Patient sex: M
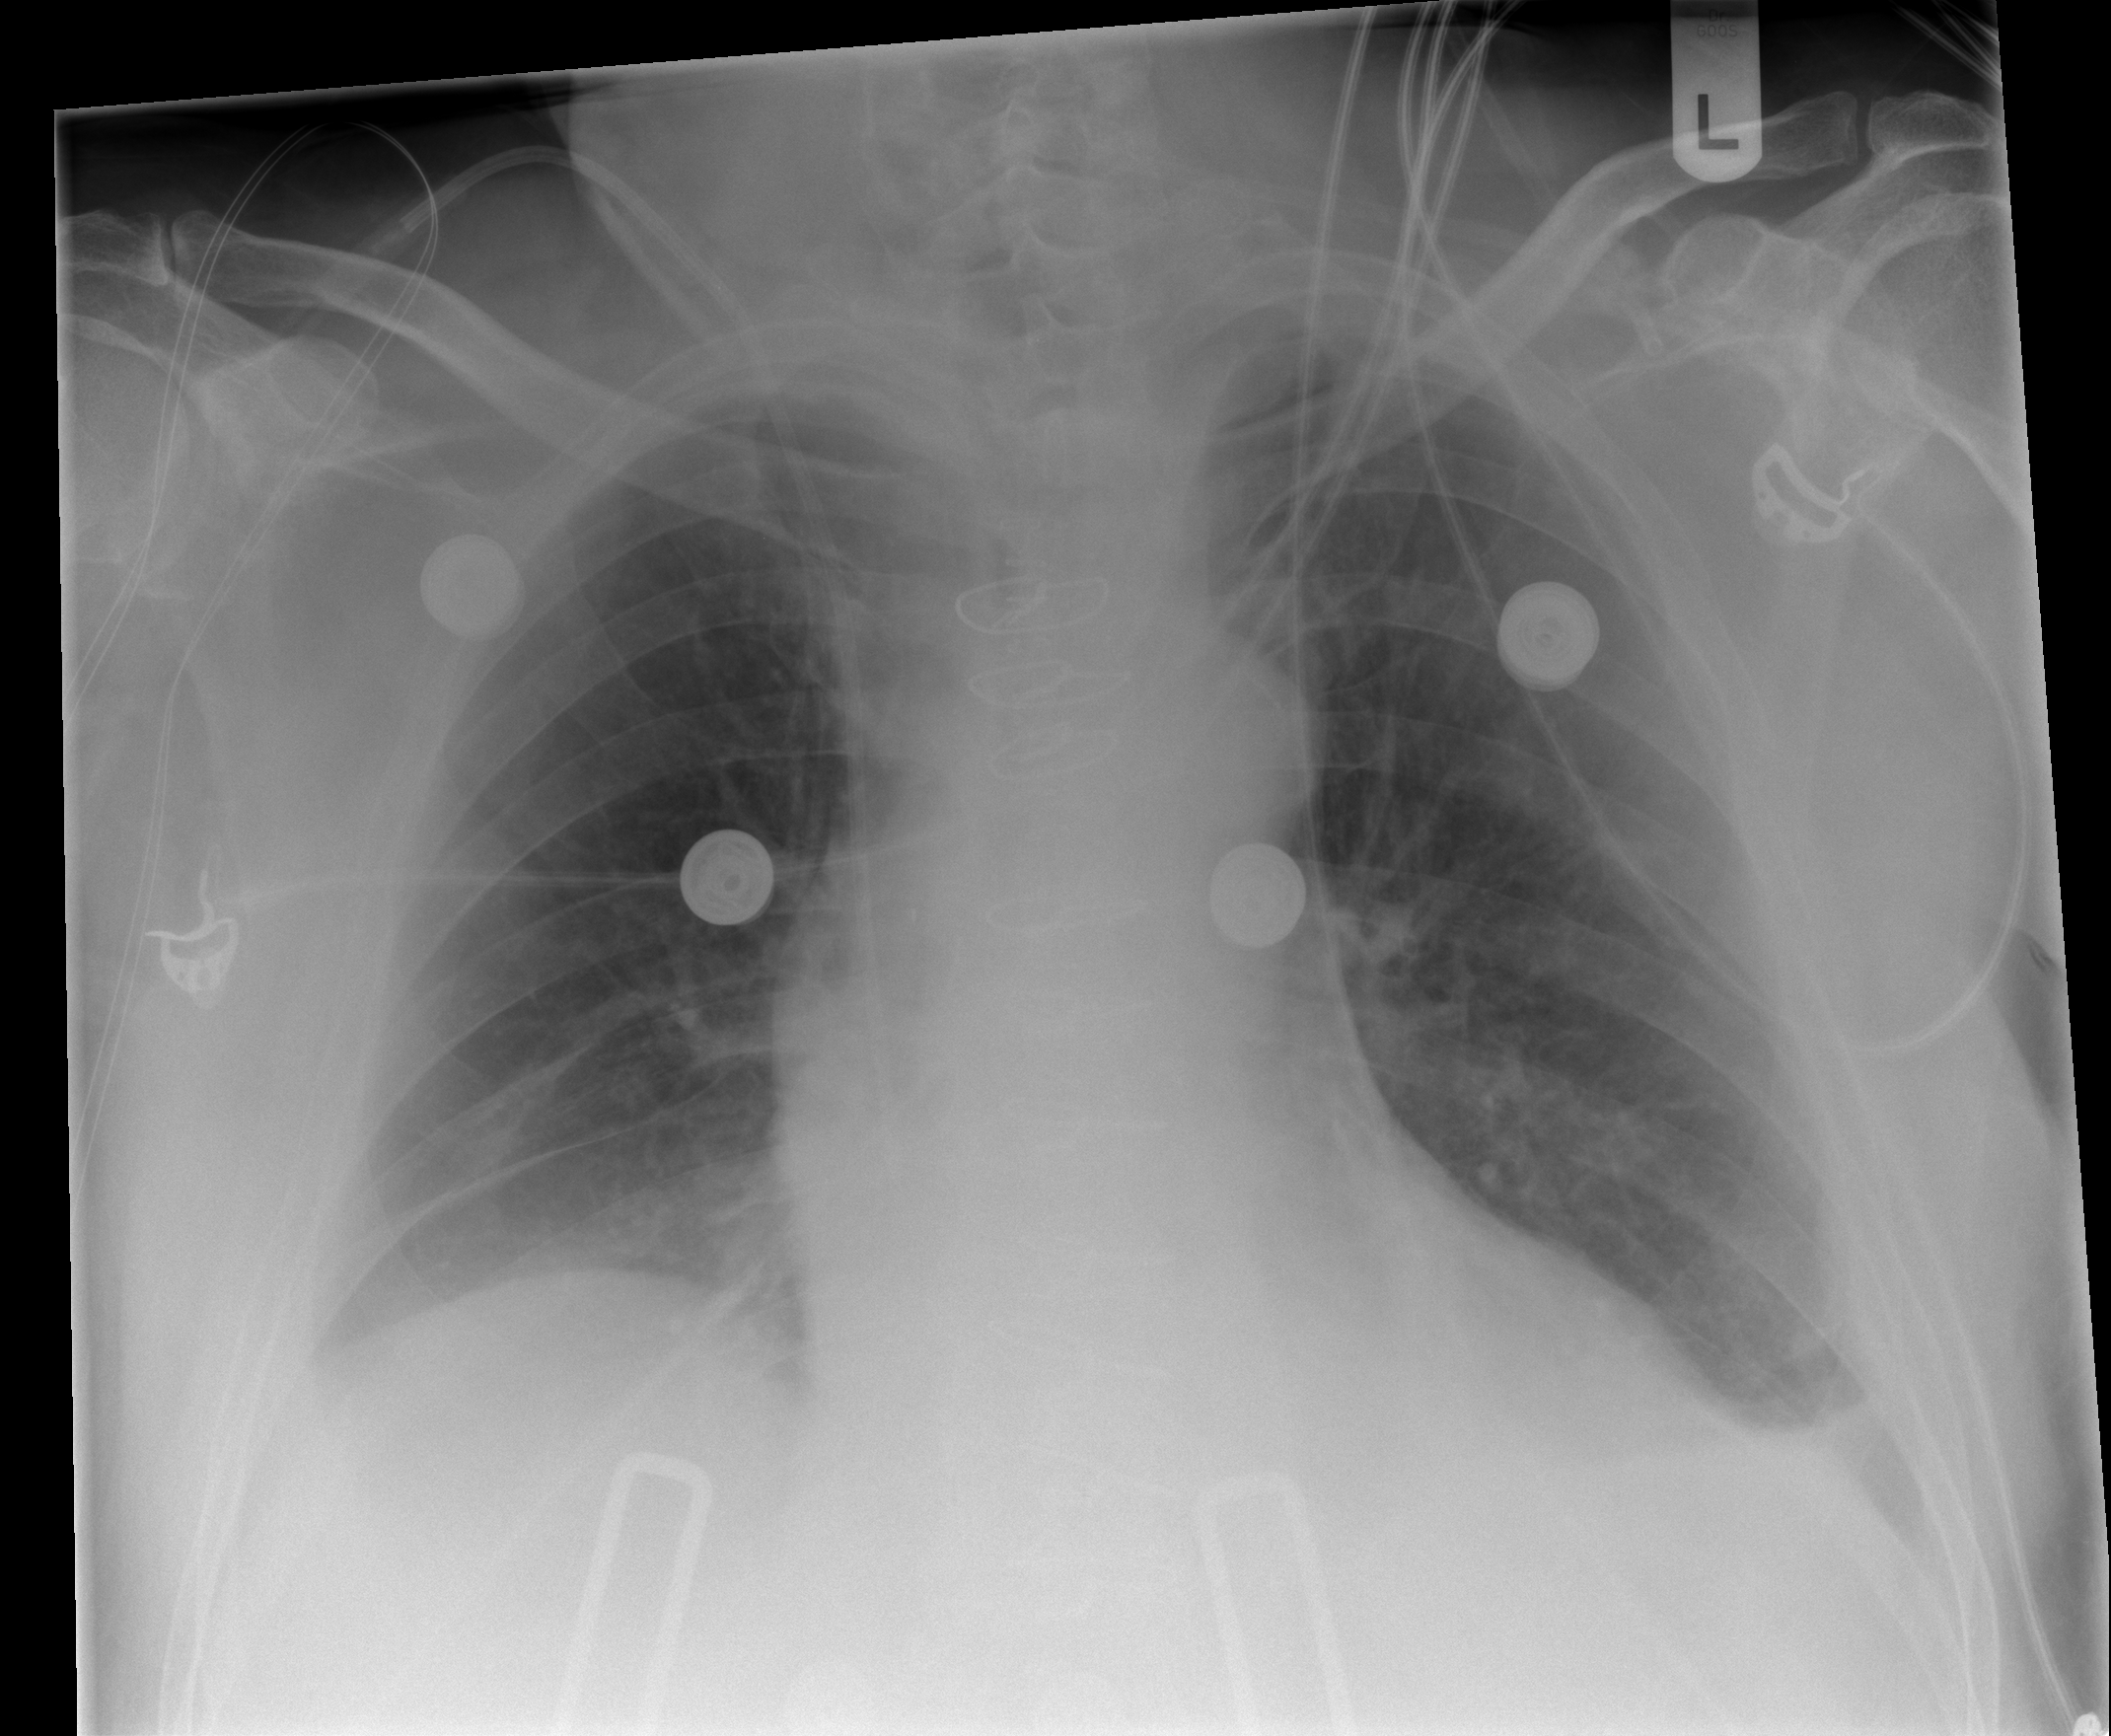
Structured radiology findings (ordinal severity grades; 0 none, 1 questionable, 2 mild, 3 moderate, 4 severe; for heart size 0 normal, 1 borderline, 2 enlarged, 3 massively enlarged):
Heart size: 1
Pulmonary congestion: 0
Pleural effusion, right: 1
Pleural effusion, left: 2
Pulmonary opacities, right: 0
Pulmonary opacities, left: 0
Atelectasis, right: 2
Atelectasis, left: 2